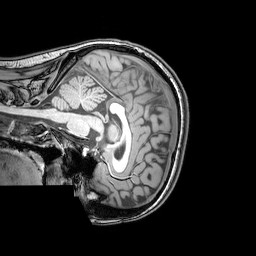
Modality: T1w
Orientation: sagittal
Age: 20
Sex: female
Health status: healthy
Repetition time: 0.081 s
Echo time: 0.037 s